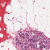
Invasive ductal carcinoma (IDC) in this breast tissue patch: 0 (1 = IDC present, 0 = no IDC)